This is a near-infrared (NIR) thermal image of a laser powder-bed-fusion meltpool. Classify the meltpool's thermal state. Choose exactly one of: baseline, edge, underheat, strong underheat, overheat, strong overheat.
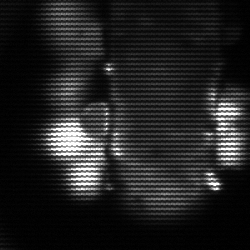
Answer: strong underheat